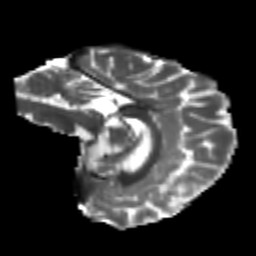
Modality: T2w
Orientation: sagittal
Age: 20
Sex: female
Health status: healthy
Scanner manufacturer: philips
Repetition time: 7.384 s
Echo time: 0.08599 s